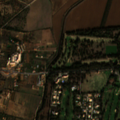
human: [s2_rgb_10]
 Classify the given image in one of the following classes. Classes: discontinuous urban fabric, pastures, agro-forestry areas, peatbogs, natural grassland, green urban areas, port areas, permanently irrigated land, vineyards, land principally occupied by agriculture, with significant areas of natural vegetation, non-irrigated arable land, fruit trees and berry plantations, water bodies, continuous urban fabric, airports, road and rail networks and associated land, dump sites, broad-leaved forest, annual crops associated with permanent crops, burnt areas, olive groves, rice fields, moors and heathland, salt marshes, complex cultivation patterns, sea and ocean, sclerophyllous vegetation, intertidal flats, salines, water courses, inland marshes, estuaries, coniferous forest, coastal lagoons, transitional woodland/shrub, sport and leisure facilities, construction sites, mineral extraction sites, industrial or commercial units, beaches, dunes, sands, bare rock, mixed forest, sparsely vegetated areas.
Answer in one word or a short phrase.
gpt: sport and leisure facilities, non-irrigated arable land, complex cultivation patterns, sclerophyllous vegetation